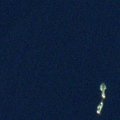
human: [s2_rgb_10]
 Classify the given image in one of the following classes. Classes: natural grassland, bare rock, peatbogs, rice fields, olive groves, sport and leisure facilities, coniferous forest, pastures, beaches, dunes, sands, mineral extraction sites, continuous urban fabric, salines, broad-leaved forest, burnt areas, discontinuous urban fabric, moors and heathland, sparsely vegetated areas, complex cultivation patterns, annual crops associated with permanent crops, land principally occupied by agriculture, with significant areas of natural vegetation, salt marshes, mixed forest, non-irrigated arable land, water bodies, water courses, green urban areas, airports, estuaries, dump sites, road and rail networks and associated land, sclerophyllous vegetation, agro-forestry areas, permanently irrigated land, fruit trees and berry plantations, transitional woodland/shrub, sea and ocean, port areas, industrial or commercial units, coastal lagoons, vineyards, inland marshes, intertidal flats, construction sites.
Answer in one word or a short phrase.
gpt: water bodies